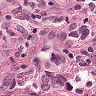
Metastatic tissue present: yes